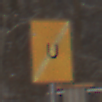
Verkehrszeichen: EndeUmleitung
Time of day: MorningAfternoon
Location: Outdoor (Nature)
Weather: PartlyCloudy
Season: Winter
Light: Natural